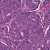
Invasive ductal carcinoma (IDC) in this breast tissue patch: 1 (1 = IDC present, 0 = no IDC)